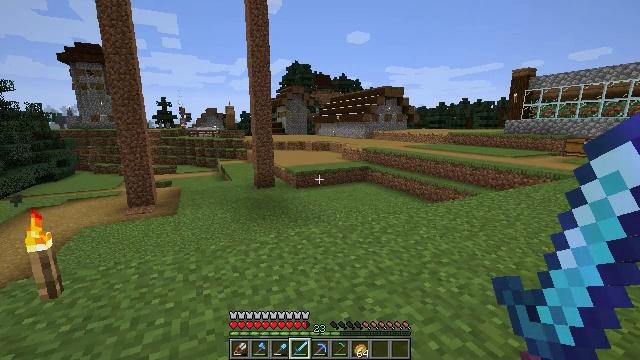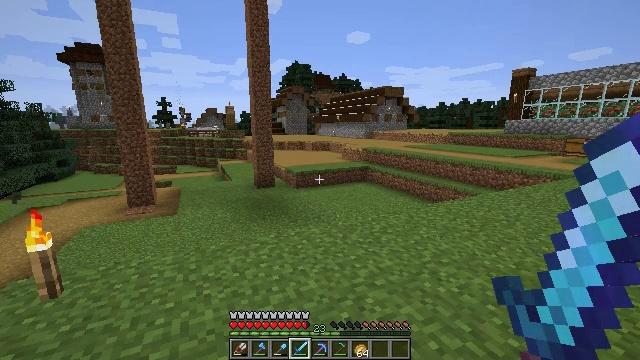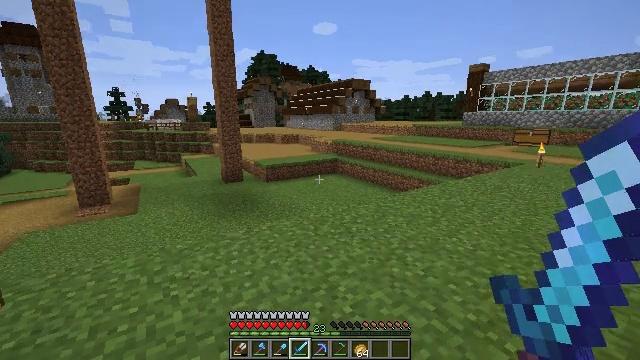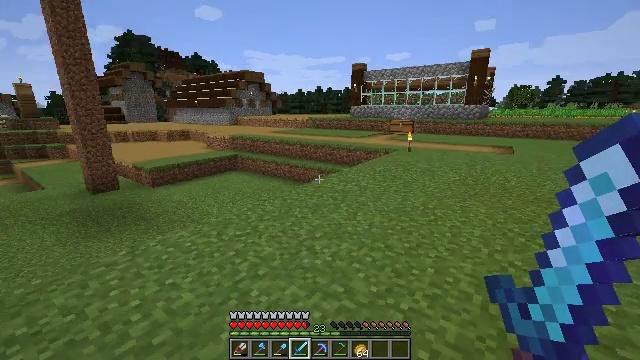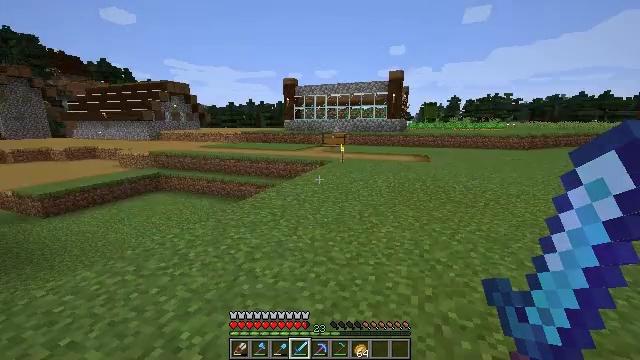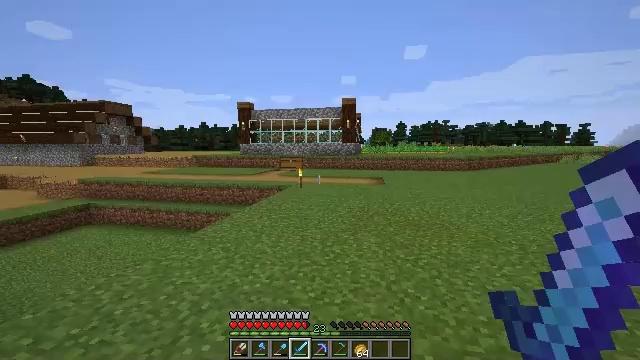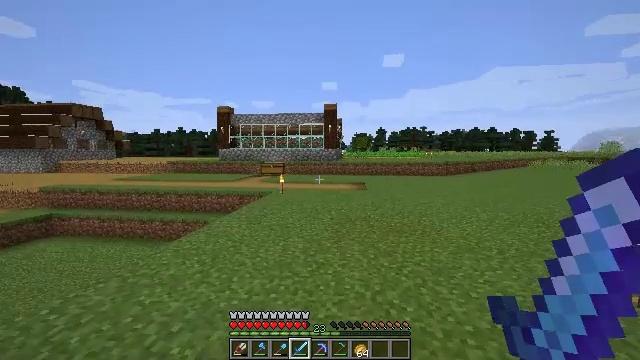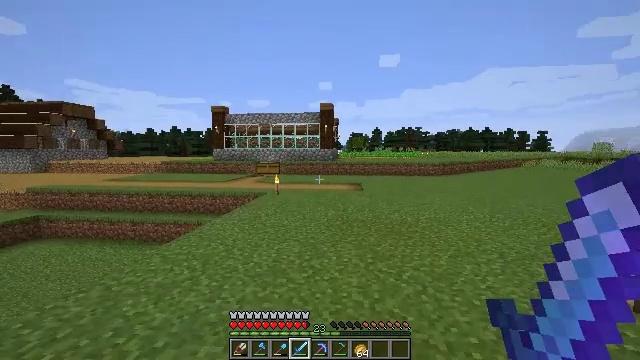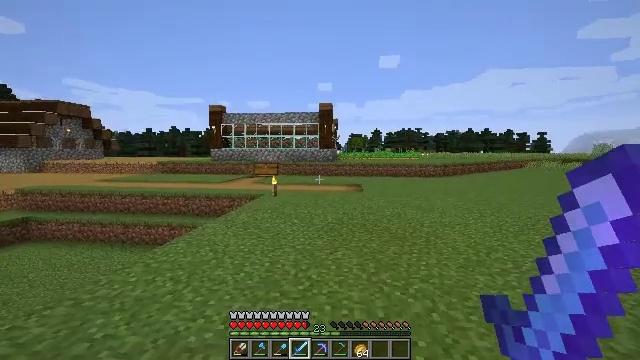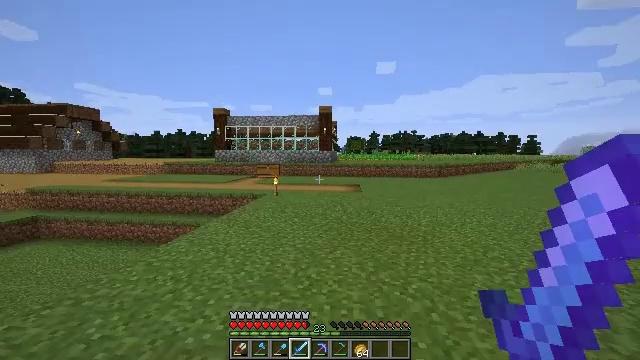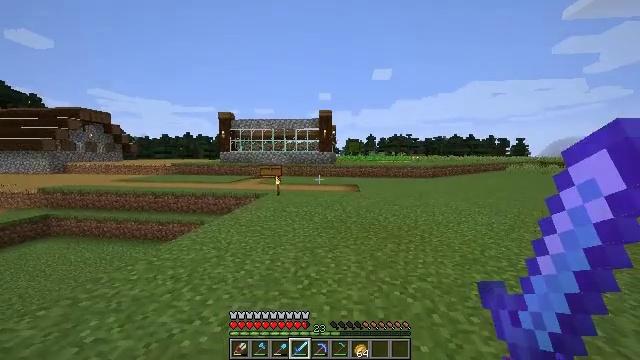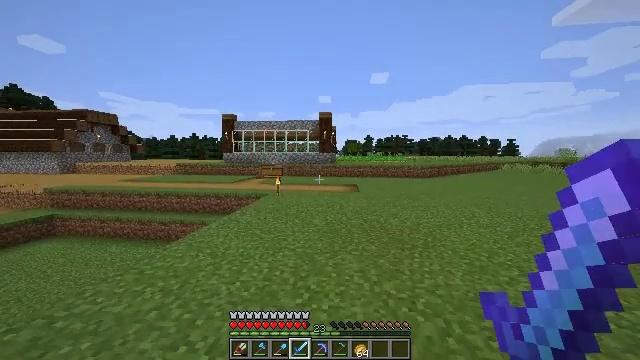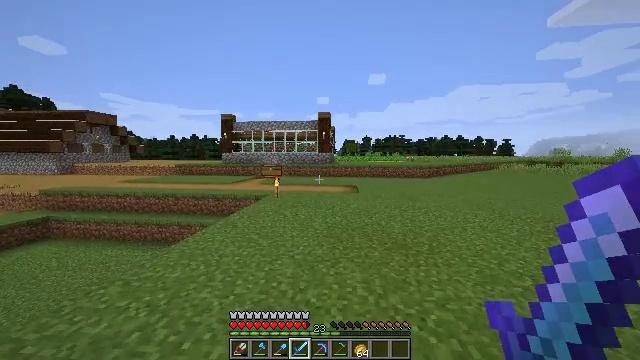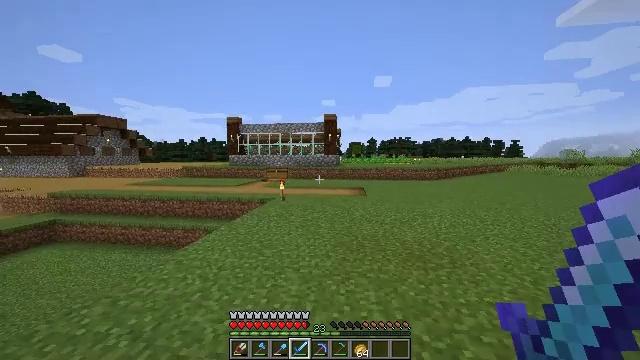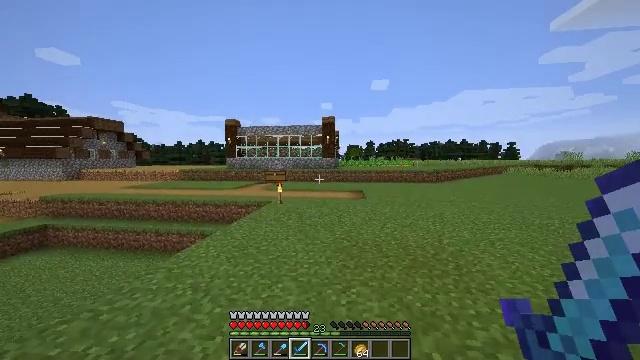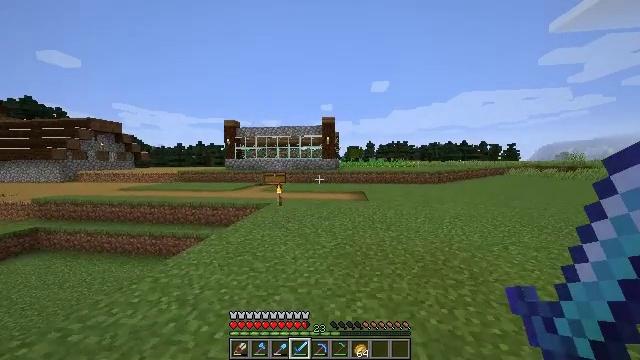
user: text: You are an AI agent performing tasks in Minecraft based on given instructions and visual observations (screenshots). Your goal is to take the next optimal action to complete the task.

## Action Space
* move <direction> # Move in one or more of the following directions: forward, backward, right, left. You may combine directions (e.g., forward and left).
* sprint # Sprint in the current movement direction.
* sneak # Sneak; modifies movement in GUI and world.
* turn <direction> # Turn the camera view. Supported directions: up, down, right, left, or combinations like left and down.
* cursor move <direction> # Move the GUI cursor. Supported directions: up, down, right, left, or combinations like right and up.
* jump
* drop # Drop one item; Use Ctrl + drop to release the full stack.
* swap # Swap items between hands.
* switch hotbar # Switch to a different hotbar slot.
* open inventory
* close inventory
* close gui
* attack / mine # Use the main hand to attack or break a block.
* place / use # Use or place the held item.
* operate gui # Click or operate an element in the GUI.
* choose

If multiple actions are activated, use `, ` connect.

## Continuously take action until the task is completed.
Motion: motion action
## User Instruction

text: Mine potatoes from the farmland.
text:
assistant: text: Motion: no_op
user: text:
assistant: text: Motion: turn right and down
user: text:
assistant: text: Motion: move forward, turn right and down
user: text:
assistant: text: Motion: move forward, turn right and up
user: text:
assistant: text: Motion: move forward, turn right and up
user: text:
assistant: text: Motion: move forward, turn right and up
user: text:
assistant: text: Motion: move forward
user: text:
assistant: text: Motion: move forward, sprint
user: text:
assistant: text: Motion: move forward, sprint
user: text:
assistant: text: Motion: move forward, sprint
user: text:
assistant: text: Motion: move forward
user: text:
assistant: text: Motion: move forward
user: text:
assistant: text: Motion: move forward, sprint, turn left
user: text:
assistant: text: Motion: move forward, sprint
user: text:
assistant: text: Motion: move forward, sprint
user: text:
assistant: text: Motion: move forward
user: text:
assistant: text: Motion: move forward
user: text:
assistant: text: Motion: move forward
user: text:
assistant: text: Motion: move forward
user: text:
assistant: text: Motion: move forward, jump
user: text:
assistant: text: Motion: move forward, jump
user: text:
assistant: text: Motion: move forward, jump
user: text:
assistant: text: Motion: move forward, jump
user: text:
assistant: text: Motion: move forward, jump
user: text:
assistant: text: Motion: move forward, jump
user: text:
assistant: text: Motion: move forward, jump
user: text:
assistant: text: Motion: move forward, jump
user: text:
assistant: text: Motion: move forward, jump
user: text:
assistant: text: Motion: move forward, jump
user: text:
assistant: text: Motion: move forward, jump